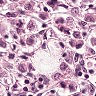
Metastatic tissue present: yes